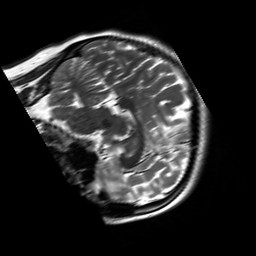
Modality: T2w
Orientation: sagittal
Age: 25
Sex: female
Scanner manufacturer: siemens
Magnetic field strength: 3 T
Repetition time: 8.53 s
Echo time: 0.091 s